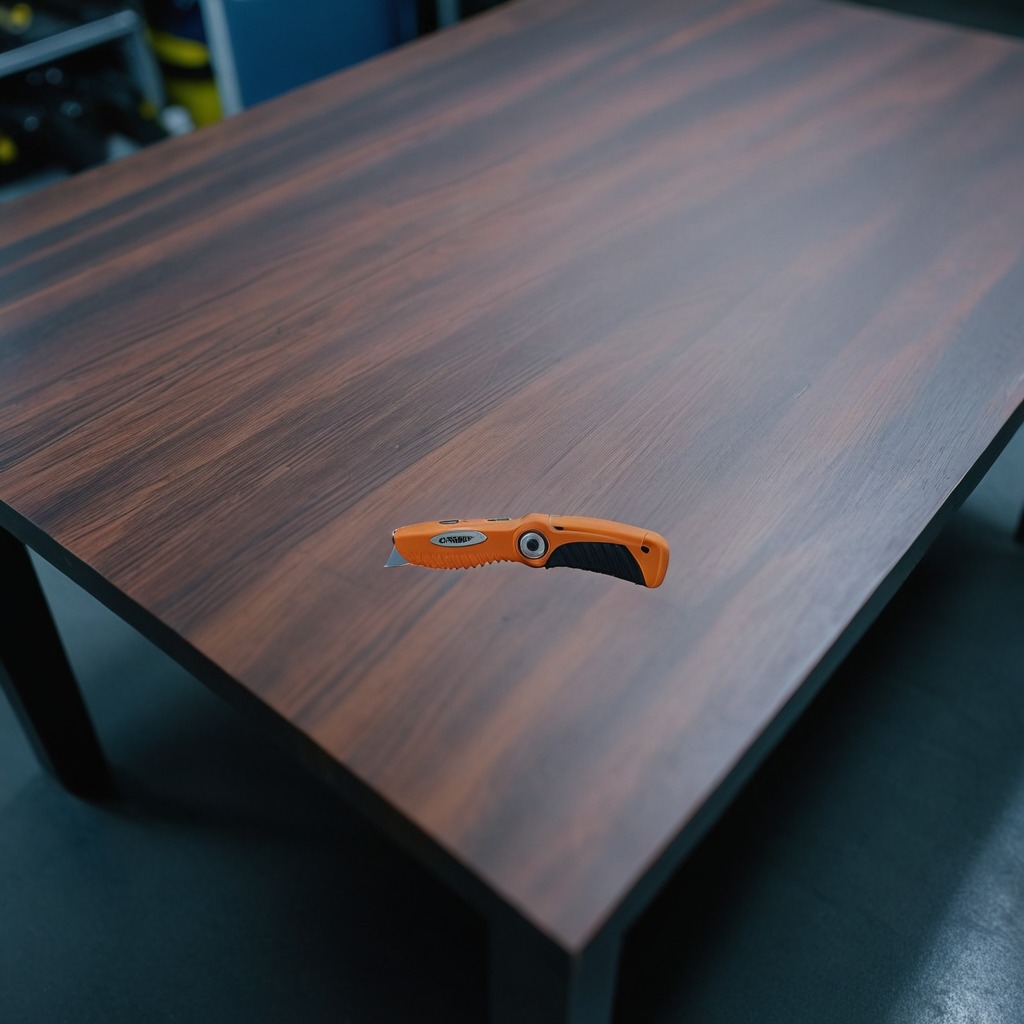
A utility knife is lying on the old table.